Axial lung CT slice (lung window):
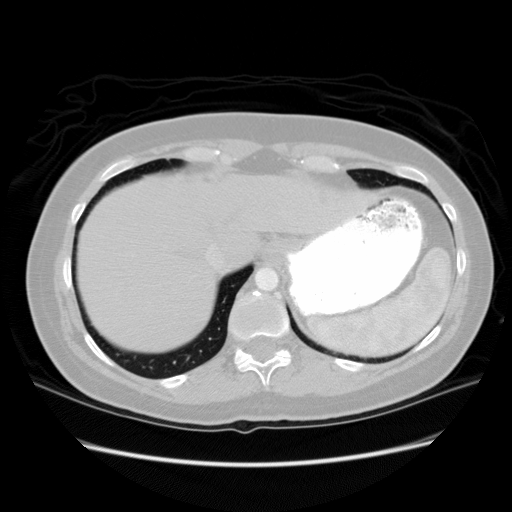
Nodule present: no